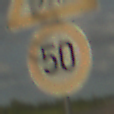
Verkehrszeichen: Geschwindigkeit50
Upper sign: FussgaengerRechts
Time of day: Midday
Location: Outdoor (RoadRail)
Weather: PartlyCloudy
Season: NotSpecified
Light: Natural